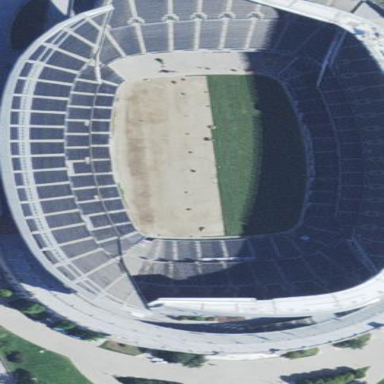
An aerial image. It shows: Stadium.